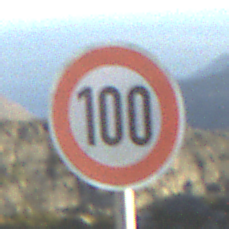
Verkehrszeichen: Geschwindigkeit100
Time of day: SunriseSunset
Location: Outdoor (Nature)
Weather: PartlyCloudy
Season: NotSpecified
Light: Natural